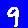
Digit: 9